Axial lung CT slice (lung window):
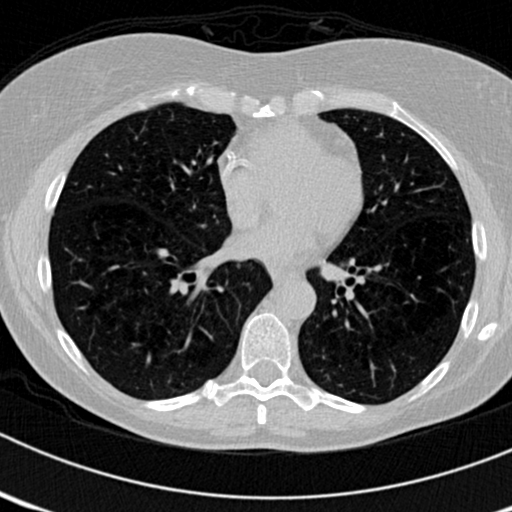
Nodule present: no